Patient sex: F
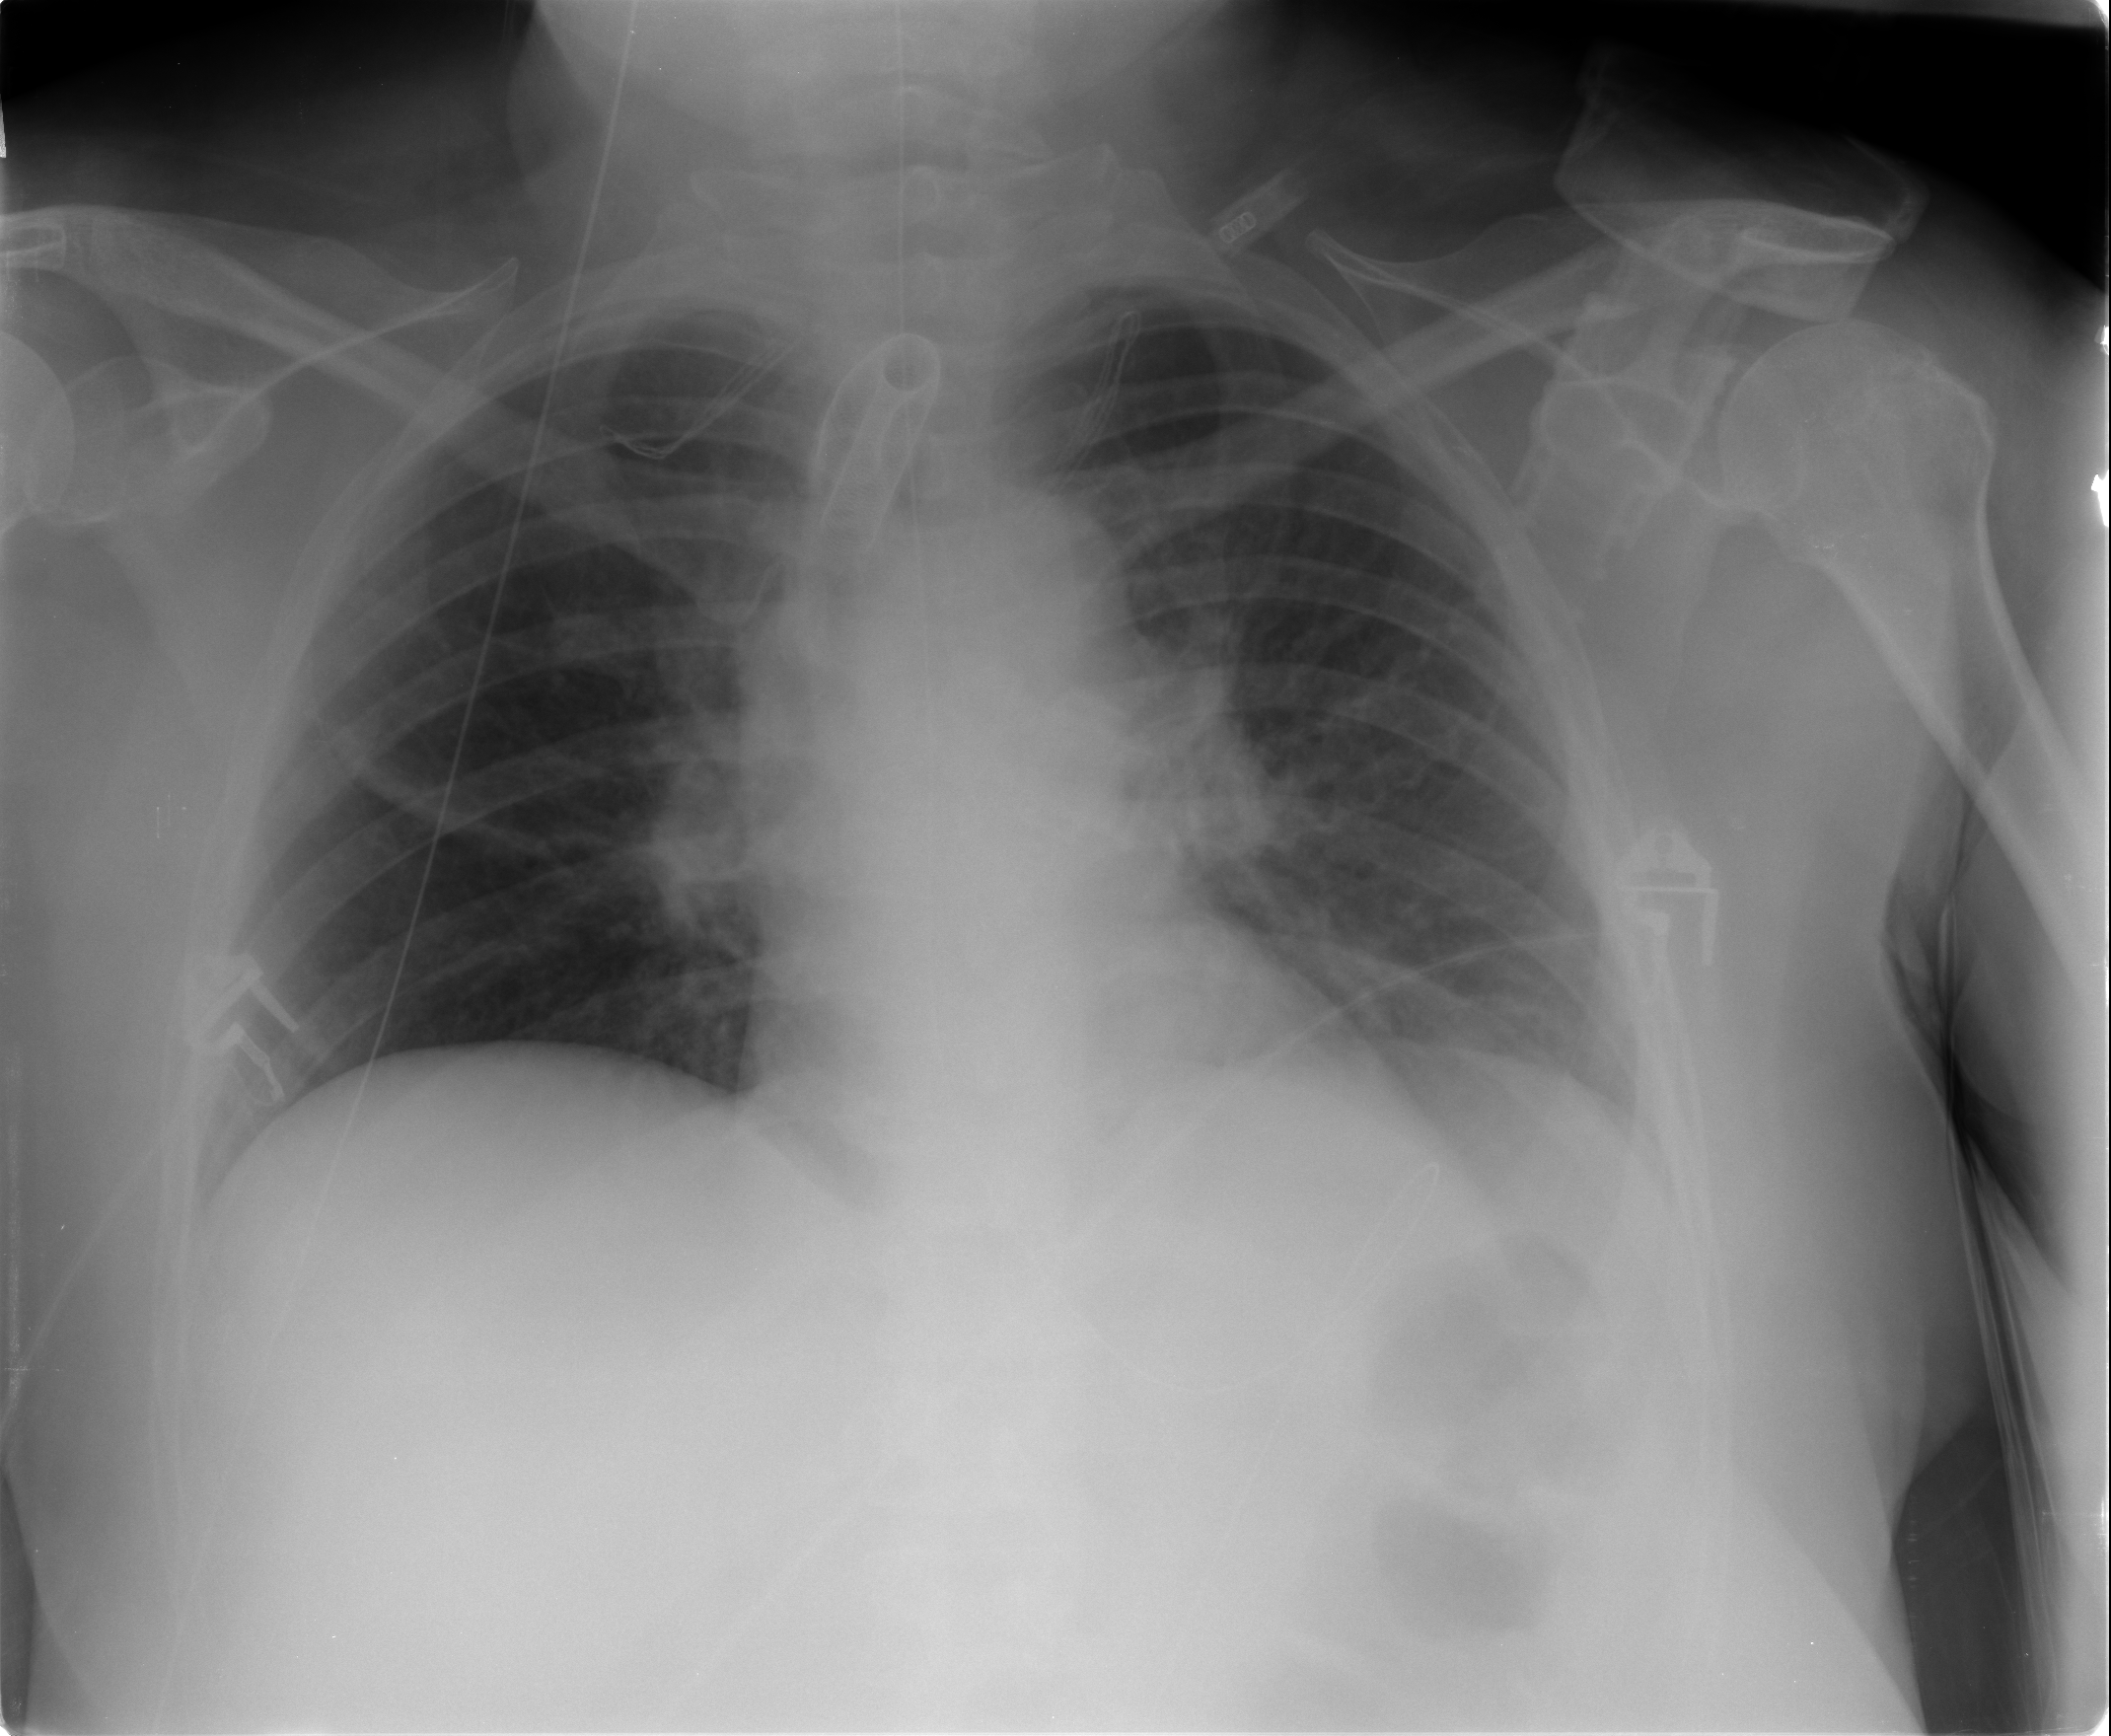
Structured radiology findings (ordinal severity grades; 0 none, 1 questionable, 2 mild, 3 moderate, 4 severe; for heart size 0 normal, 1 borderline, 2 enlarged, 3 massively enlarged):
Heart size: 0
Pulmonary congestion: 2
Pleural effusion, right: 0
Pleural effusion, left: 0
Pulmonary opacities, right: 0
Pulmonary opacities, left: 0
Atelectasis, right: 0
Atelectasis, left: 2